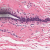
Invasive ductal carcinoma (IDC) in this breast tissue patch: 0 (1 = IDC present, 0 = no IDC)